Field crop: maize
Growth stage: 2
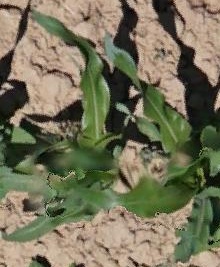
Species: maize